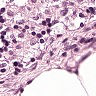
Metastatic tissue present: no